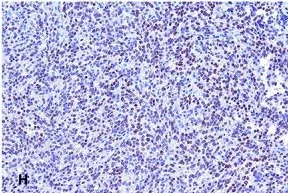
Olig2 was expressed in a fraction of cells (Original magnification:. X 200).
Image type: pathology (immunostaining)